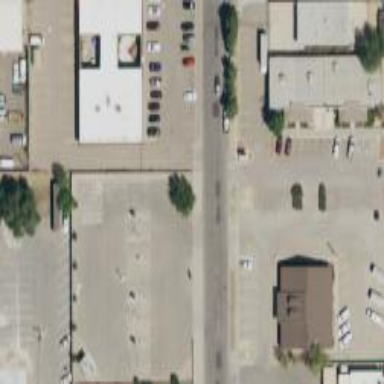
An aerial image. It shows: Parking area with surface.